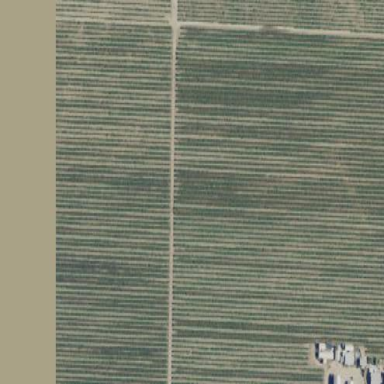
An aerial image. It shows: Vineyard growing grapes.